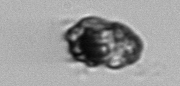
Label: Proterythropsis